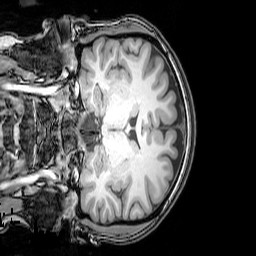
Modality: T1w
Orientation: coronal
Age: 24
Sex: female
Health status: healthy
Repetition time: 0.081 s
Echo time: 0.037 s